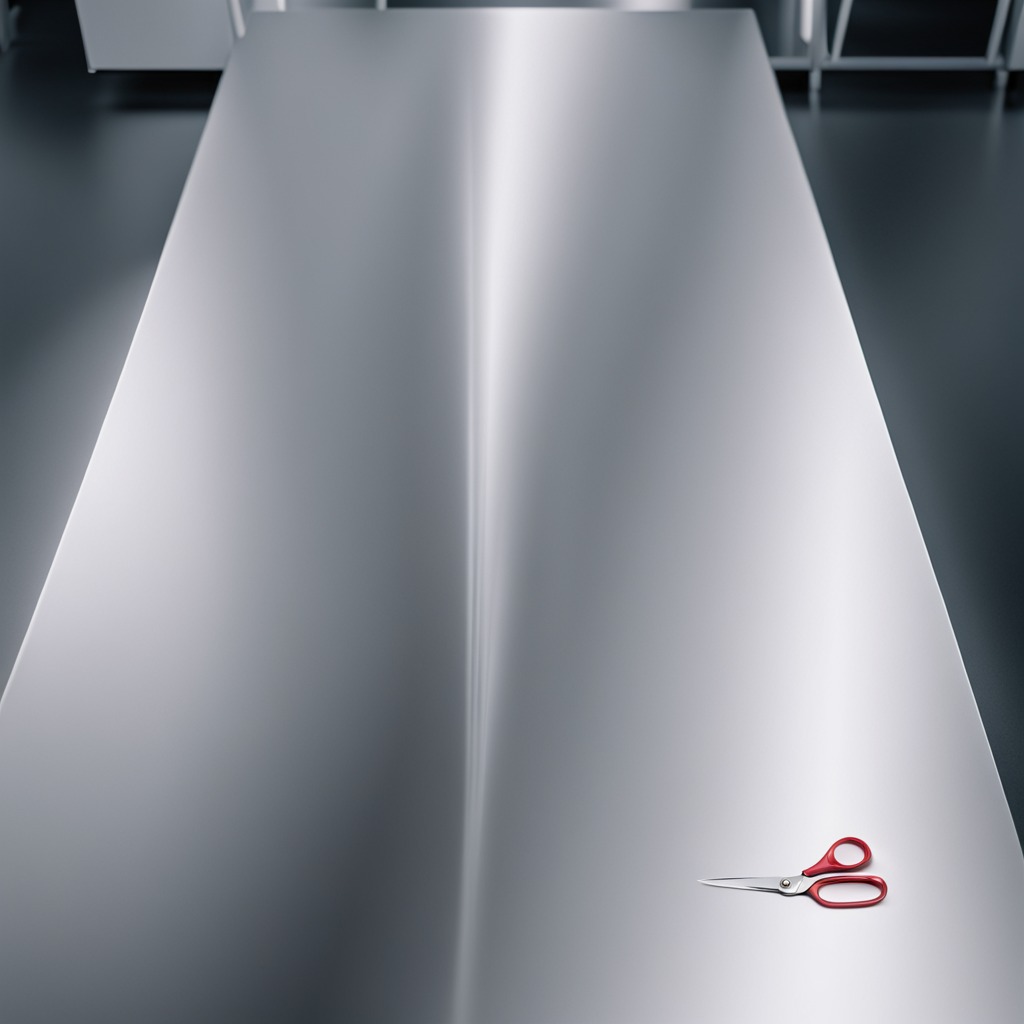
A scissor is lying on the stainless steel table in a high-end prototyping lab.